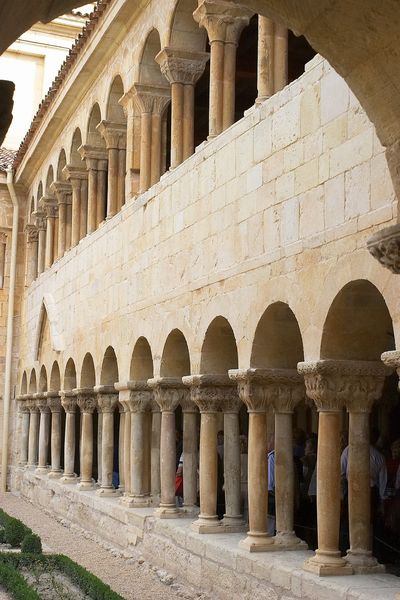
Titel: S. Domingo de Silos
Standort: Burgos (EU - E)
Schlagwörter: menschen, ocker, ausschnitt, fenster, säule, säulen, dach, gebäude, gras, architektur, barock, stein, steine, büsche, kirche, personen, garten, bogen, mauer, ziegel, farbe, kies, rundbogen, foto, bögen, gang, gewölbe, antike, kloster, denkmal, schlicht, reihe, kapitelle, rom, sims, doppelsäulen, beet, beete, klostergarten, etagen, buchs, laubengang, frün, dachrinne, führung, säulengang, kreuzgang, zweistöckig, fasade, touristen, grüm, mehrstöckig, maurisch, steinsäulen, blgen, hohlziegel